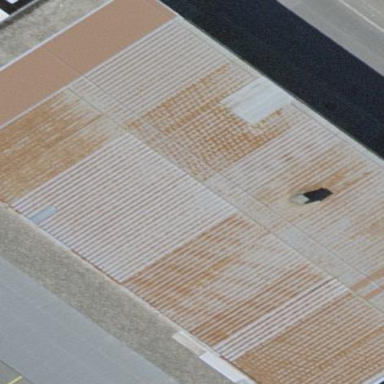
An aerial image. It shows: Industrial building.